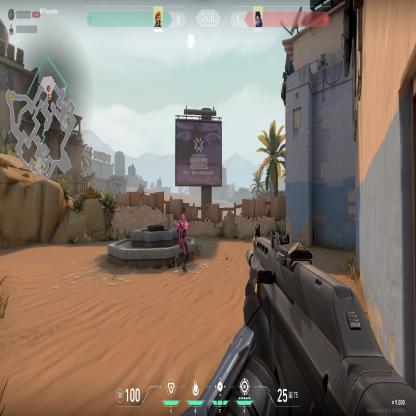
Label: enemy